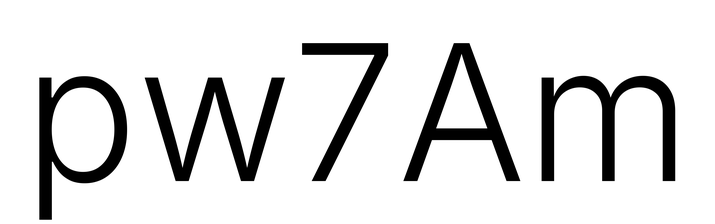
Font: Inter_Light